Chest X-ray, PA view. Patient: 54 years old, sex F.
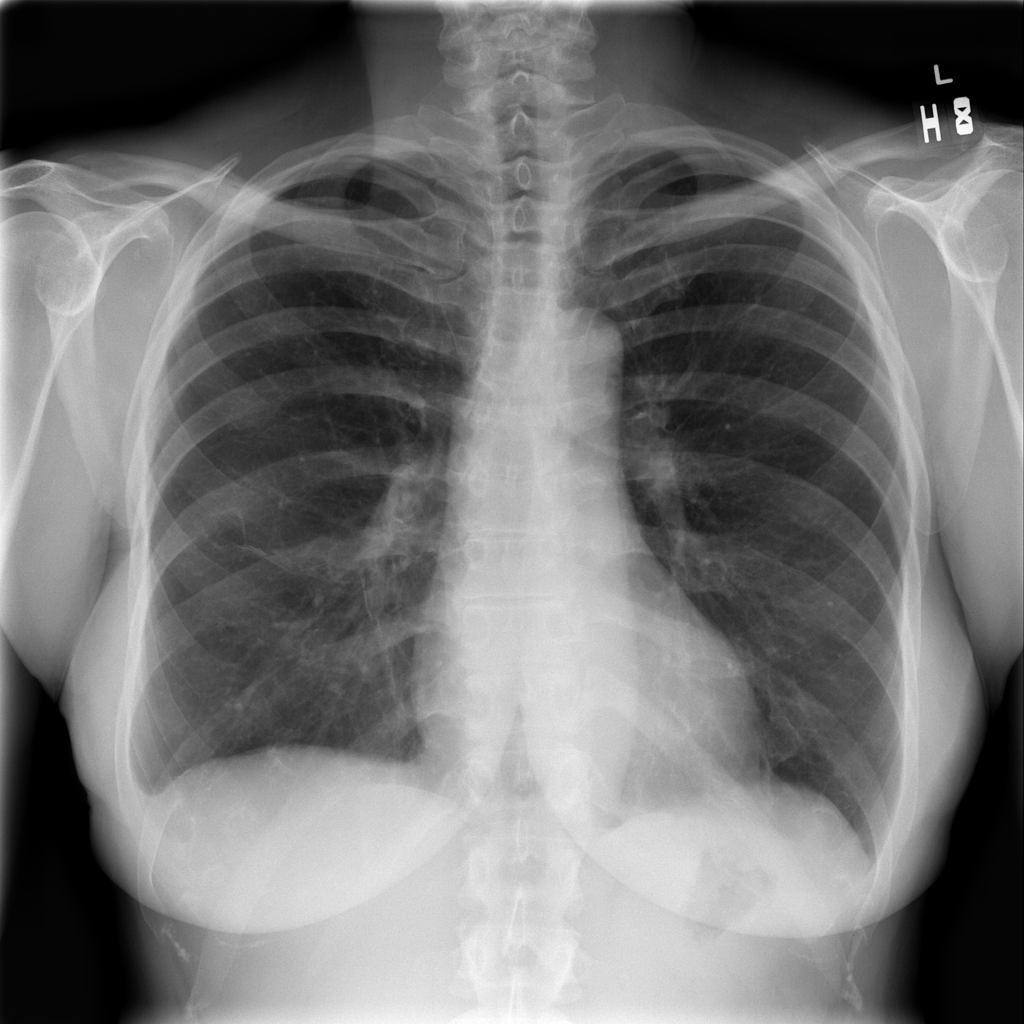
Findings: Effusion